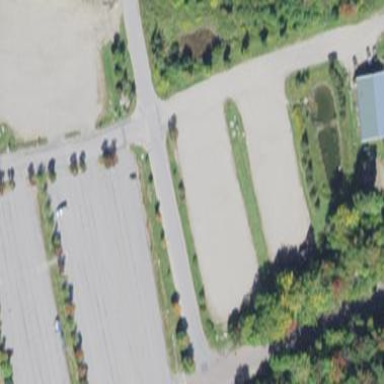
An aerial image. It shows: Parking area.